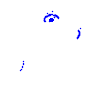
Particle: electron